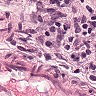
Metastatic tissue present: no